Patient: sex F, age 57
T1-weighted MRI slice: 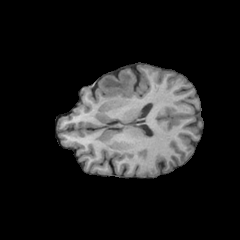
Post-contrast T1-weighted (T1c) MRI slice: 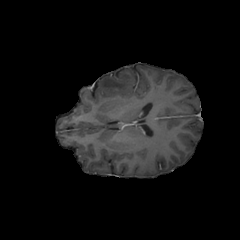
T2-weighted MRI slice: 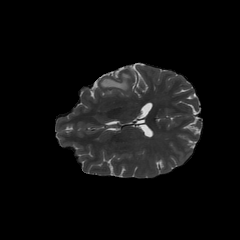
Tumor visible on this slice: yes
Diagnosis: Glioblastoma, IDH-wildtype
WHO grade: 4